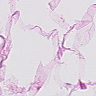
Metastatic tissue present: no